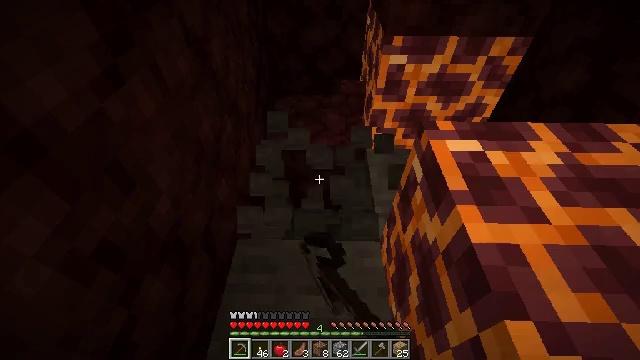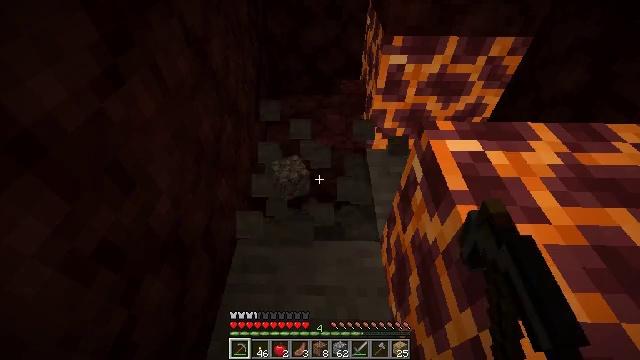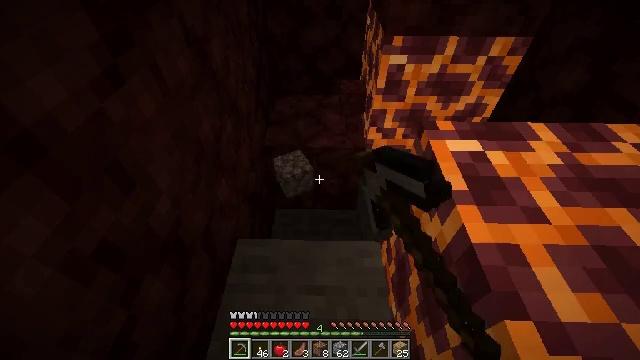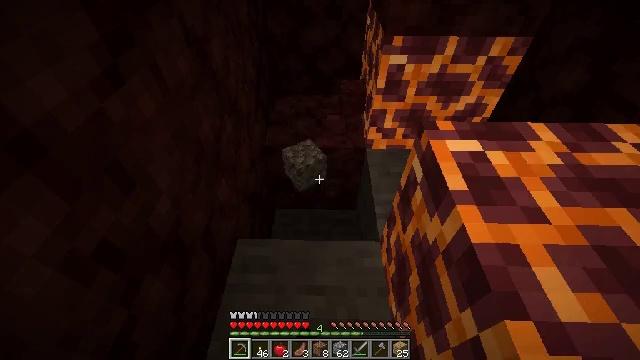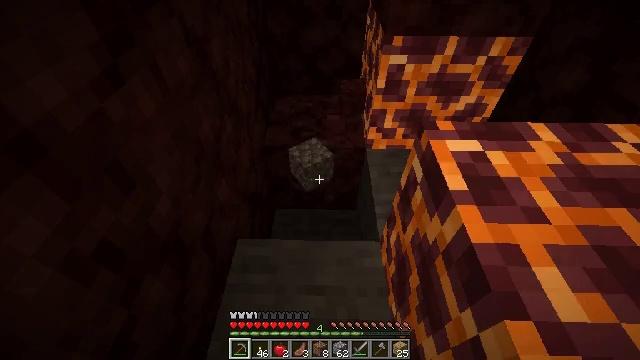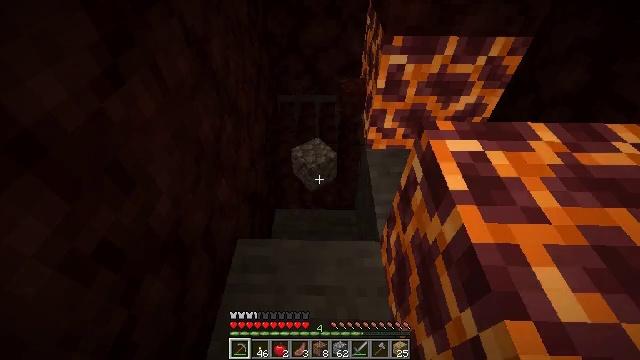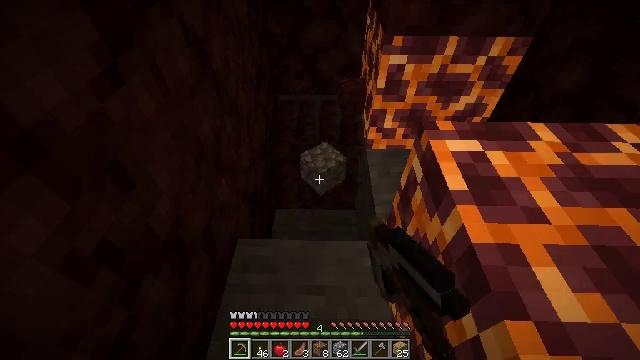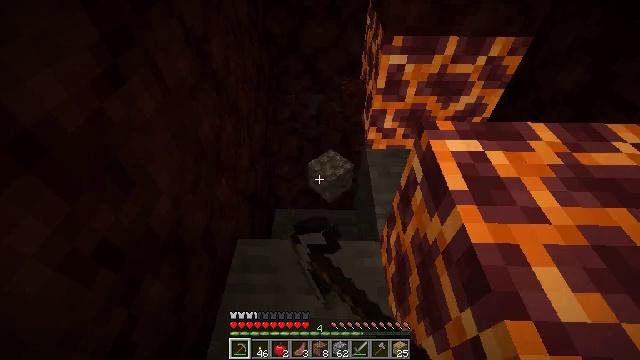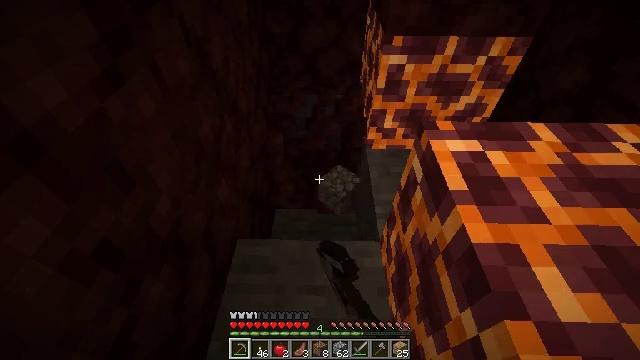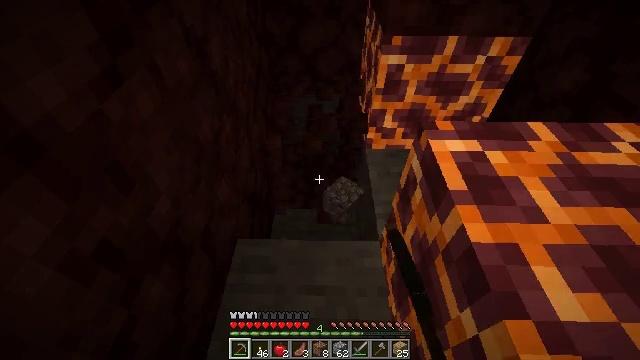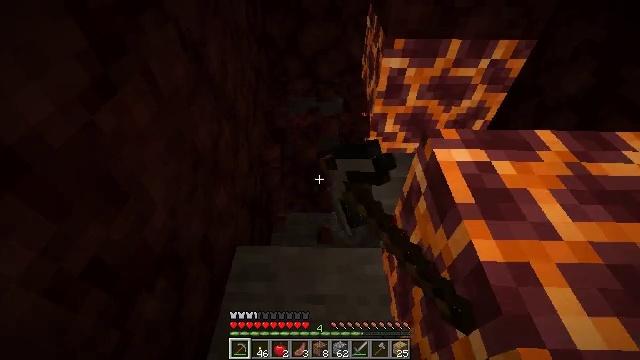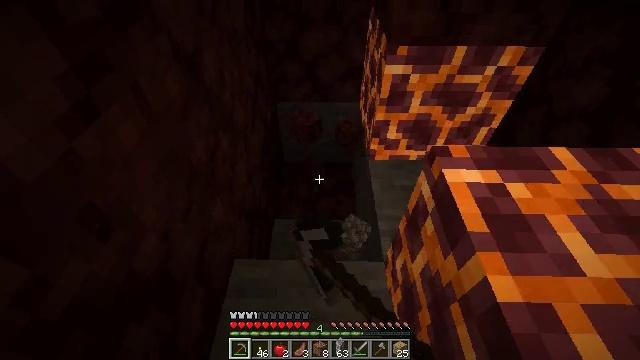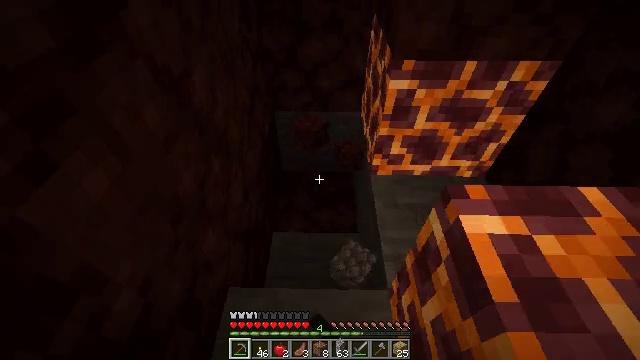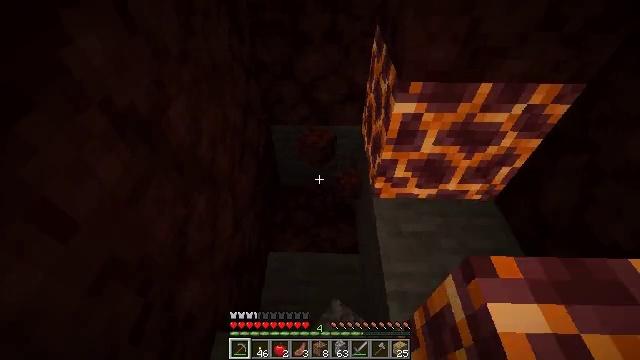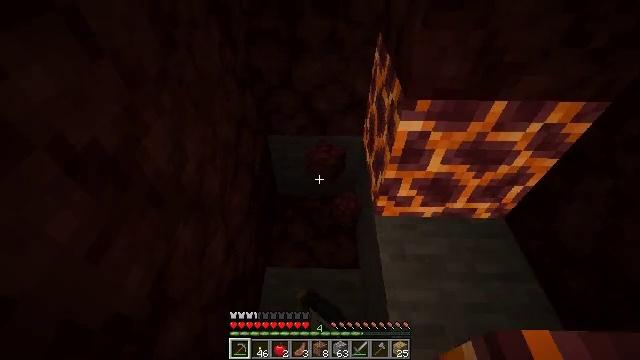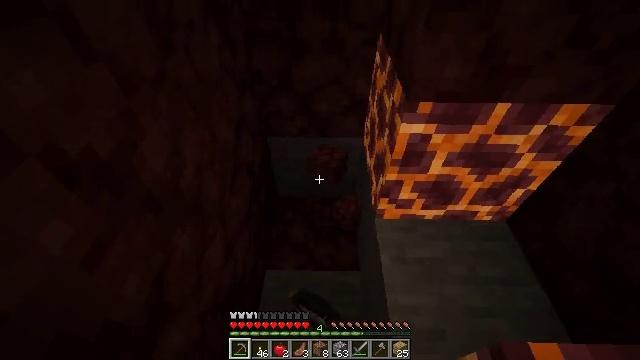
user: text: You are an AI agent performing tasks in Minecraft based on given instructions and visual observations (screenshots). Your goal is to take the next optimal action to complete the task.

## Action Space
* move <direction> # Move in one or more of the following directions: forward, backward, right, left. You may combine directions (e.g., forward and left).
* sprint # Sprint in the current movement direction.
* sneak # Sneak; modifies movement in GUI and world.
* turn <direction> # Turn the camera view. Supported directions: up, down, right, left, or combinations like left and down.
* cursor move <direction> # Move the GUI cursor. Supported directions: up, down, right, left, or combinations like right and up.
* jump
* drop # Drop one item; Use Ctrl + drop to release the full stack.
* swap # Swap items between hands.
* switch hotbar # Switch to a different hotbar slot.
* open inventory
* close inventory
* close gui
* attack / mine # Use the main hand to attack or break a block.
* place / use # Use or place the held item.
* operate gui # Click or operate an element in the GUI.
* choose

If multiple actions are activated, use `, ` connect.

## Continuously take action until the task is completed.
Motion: motion action
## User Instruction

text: Attack the netherrack to gather it.
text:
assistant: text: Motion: attack / mine
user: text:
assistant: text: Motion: attack / mine
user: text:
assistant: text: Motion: attack / mine
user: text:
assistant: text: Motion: attack / mine
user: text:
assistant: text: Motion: attack / mine
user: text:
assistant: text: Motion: attack / mine
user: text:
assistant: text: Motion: attack / mine
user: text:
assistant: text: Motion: attack / mine
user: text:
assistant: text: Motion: attack / mine
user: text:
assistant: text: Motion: move forward, attack / mine
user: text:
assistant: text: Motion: move forward, attack / mine
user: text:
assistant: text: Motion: move forward, attack / mine
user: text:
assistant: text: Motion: move forward, attack / mine
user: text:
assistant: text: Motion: attack / mine
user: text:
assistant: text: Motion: attack / mine
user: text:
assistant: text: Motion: attack / mine
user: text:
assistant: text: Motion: attack / mine
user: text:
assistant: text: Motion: attack / mine
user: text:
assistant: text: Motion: attack / mine
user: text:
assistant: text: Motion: move forward, attack / mine
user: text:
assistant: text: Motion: move forward, turn up, attack / mine
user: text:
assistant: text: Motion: move forward, turn up, attack / mine
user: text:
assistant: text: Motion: move forward, turn up, attack / mine
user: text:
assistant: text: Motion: move forward, turn up, attack / mine
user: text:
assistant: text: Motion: attack / mine
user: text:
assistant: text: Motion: attack / mine
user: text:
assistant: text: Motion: turn up, attack / mine
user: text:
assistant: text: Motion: attack / mine
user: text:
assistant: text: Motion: turn up, attack / mine
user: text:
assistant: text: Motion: turn up, attack / mine